Interaction volume radius: 5 \u00c5
Interaction volume height: 25 \u00c5
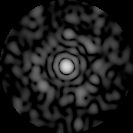
Disorder parameter: 0.8419